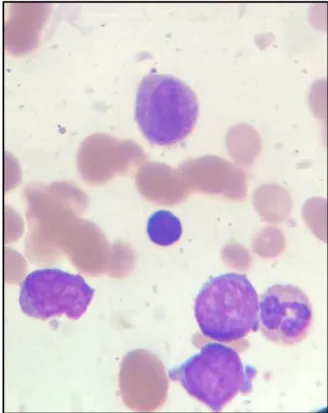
Note myeloblasts: Granular blast cells or with Auer bodies. . Peripheral Blood.
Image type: pathology (giemsa)